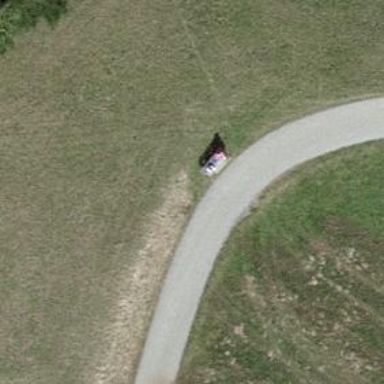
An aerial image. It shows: Bench.